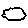
Label: cloud